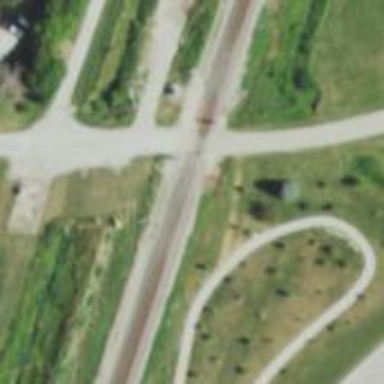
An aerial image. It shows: Railway track.